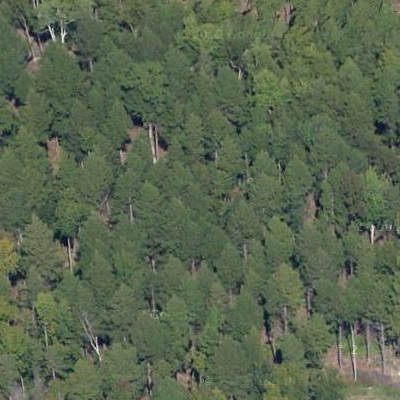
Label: eForest